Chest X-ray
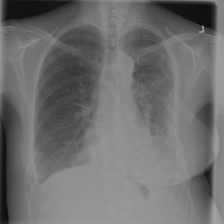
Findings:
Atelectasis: negative
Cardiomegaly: negative
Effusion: positive
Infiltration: negative
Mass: negative
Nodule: negative
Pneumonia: negative
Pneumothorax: negative
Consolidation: negative
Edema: negative
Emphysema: negative
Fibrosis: negative
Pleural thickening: positive
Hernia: negative